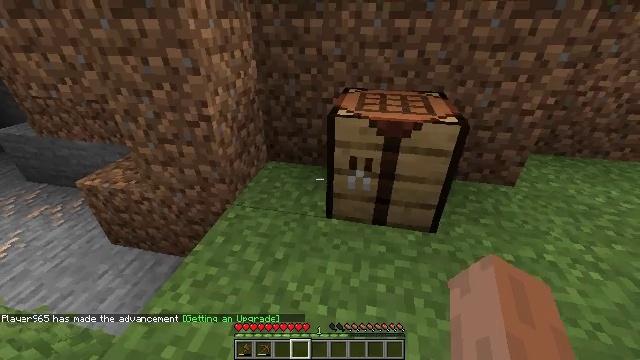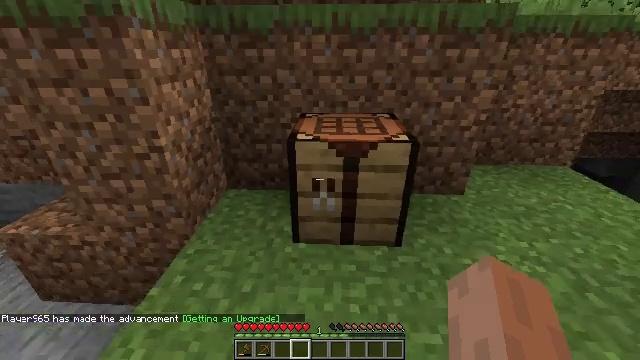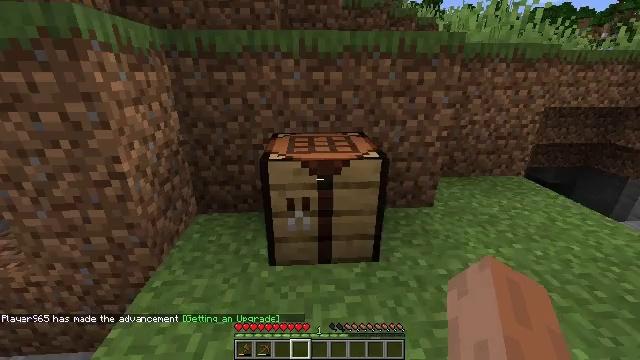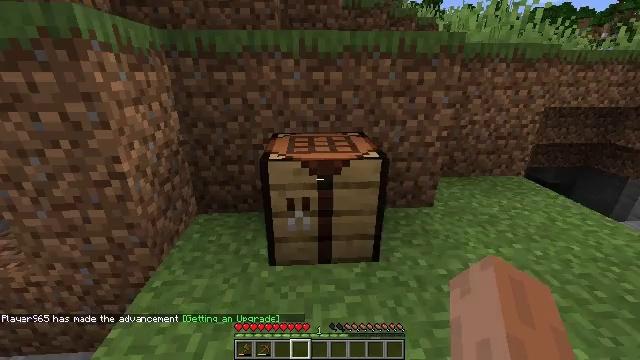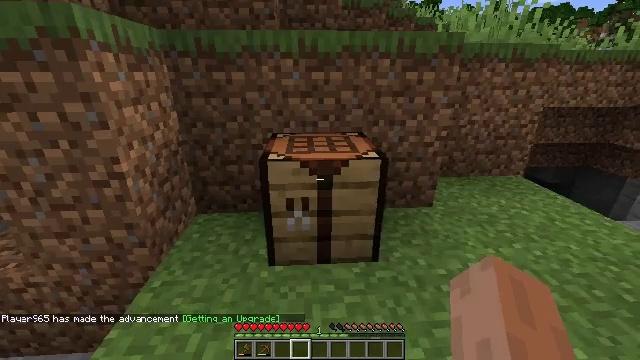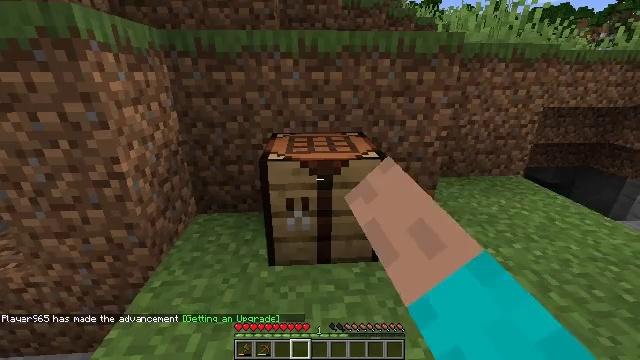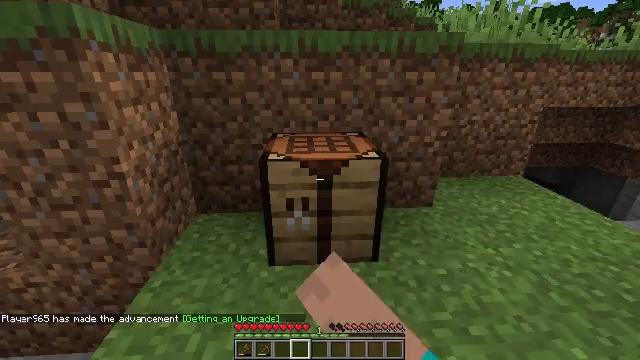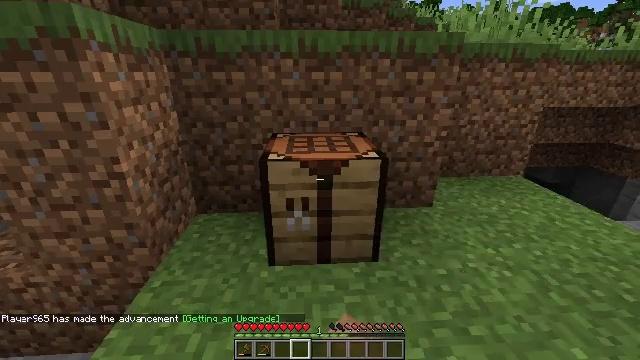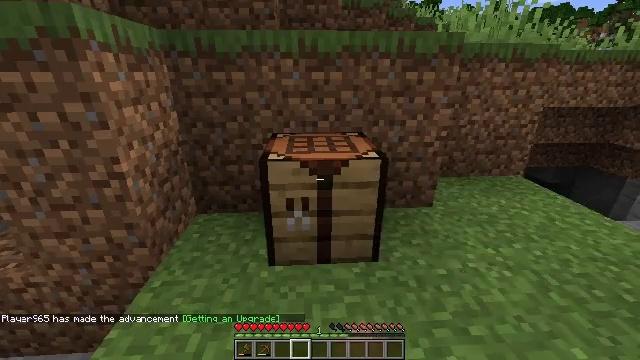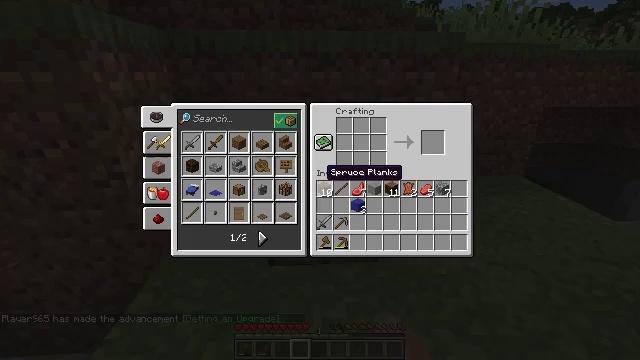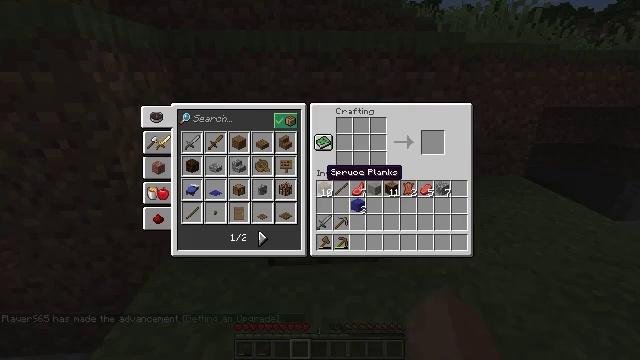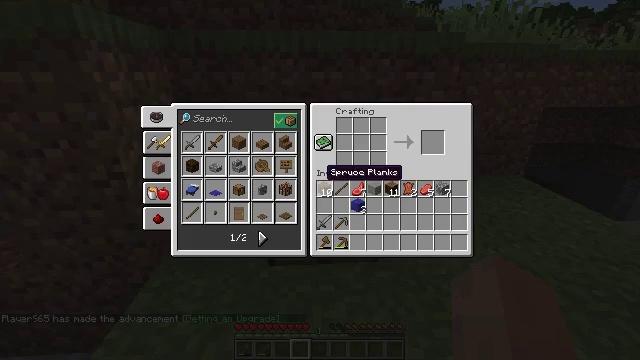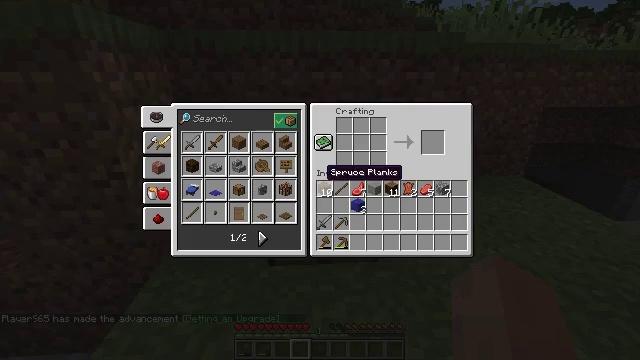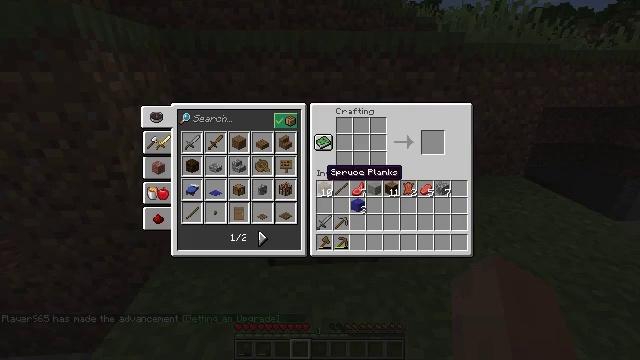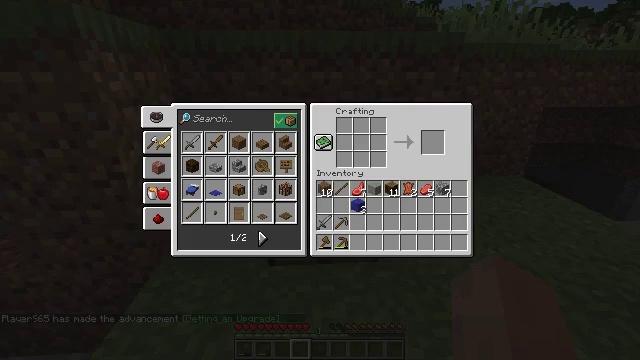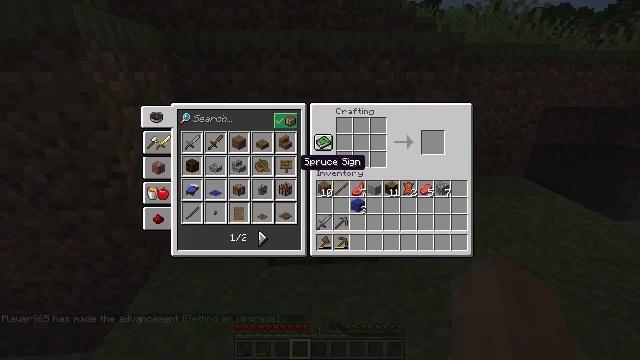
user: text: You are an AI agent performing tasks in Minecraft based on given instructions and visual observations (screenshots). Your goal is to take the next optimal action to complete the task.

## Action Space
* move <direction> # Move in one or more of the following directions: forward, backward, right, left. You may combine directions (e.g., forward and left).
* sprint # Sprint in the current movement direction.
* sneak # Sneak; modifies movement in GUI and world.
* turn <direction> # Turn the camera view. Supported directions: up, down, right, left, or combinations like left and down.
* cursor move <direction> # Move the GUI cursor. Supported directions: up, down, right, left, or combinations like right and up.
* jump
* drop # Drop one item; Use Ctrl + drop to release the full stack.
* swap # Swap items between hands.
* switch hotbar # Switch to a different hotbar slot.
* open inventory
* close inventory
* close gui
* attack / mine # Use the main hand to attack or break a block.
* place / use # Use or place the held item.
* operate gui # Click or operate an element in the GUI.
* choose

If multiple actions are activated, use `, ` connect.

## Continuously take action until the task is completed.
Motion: motion action
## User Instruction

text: Utilize the crafting table to make a blue bed.
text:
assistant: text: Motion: turn right and up
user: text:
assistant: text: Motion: turn right and up
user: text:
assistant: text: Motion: no_op
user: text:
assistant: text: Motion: use / place
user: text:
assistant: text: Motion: use / place
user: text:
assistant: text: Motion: no_op
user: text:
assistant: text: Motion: no_op
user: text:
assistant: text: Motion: no_op
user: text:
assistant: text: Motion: no_op
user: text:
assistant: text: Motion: no_op
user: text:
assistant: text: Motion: no_op
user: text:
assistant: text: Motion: no_op
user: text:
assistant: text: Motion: no_op
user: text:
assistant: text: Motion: cursor move left
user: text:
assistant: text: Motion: cursor move left and up
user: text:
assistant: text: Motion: cursor move left
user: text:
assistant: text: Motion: cursor move left and down
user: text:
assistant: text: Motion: cursor move left
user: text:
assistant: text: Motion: cursor move left
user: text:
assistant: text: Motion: no_op
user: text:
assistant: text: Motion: cursor move left
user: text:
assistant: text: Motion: cursor move left
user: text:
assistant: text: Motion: no_op
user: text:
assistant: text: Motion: no_op
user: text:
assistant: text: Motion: operate gui
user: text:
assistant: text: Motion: no_op
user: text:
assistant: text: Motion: no_op
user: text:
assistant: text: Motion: no_op
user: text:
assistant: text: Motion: no_op
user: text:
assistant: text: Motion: no_op